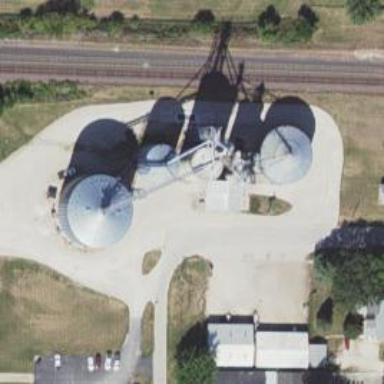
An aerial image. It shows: Silo.